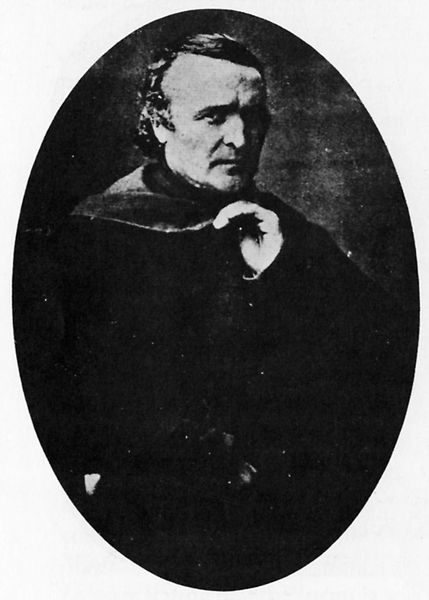
Titel: Père d'Alzon
Künstler: Andrè Adolphe Eugené Disdéri
Standort: Rom
Institution: Archivi-Assunzionisti
Schlagwörter: dunkel, hand, kopf, mann, schatten, umhang, weiß, zola, ausschnitt, frisur, geste, grau, haar, hell, hintergrund, licht, mund, nase, ohr, profil, schwarz, stirn, blick, alt, anzug, jacke, augen, gesicht, kragen, mensch, rahmen, stehen, ärmel, bildnis, herr, hände, portrait, porträt, auge, haare, mantel, musiker, augenbrauen, kinn, lippen, locken, ohren, potrait, scheitel, schulter, oval, rund, düster, schlagschatten, ausdruck, falte, ernst, schmal, seitenscheitel, streng, glanz, halstuch, knöpfe, knopfleiste, unscharf, foto, fotografie, photographie, medaillon, schwarz weiss, komponist, künstler, markant, richard, seite, wagner, denker, koteletten, pupille, stirnfalte, geheimratsecken, photo, gekämmt, halbprofil, skeptisch, graustufen, aufnahme, eindringlich, bartlos, atelieraufnahme, changierend, eiförmig, daguerreotypie, gesichtr, portrt, crowley, liszt, misstrauisch, karl may, mamm, steng, #richard, anzug#, prbildnis, hannd dunkel, medailln